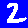
Digit: 2